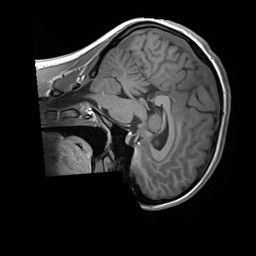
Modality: T1w
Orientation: sagittal
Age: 23
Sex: female
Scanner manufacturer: siemens
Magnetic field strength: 3 T
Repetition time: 1.8 s
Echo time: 0.00232 s